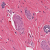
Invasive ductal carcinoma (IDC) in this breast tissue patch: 0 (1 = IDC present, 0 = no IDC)